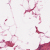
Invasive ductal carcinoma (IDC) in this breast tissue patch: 0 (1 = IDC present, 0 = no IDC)